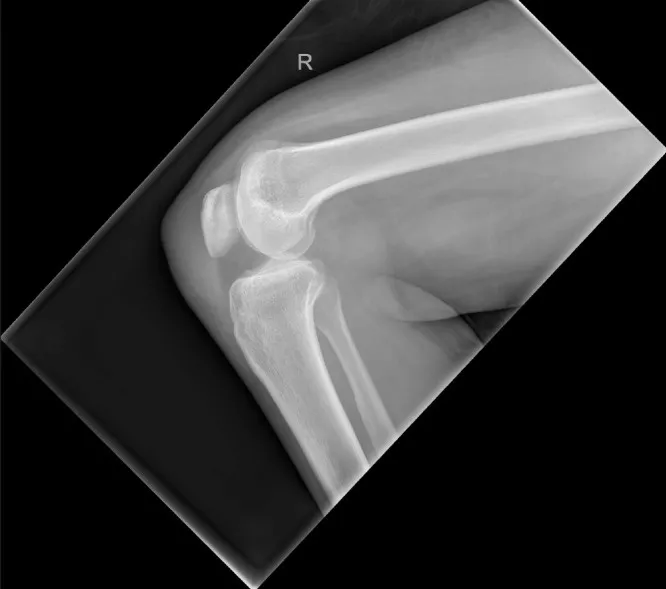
Plain lateral x-ray of the knee showing prepatellar soft tissue swelling; no obvious bony lesion.
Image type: radiology (x_ray)